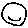
Label: smiley face